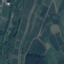
Land use / land cover class: PermanentCrop